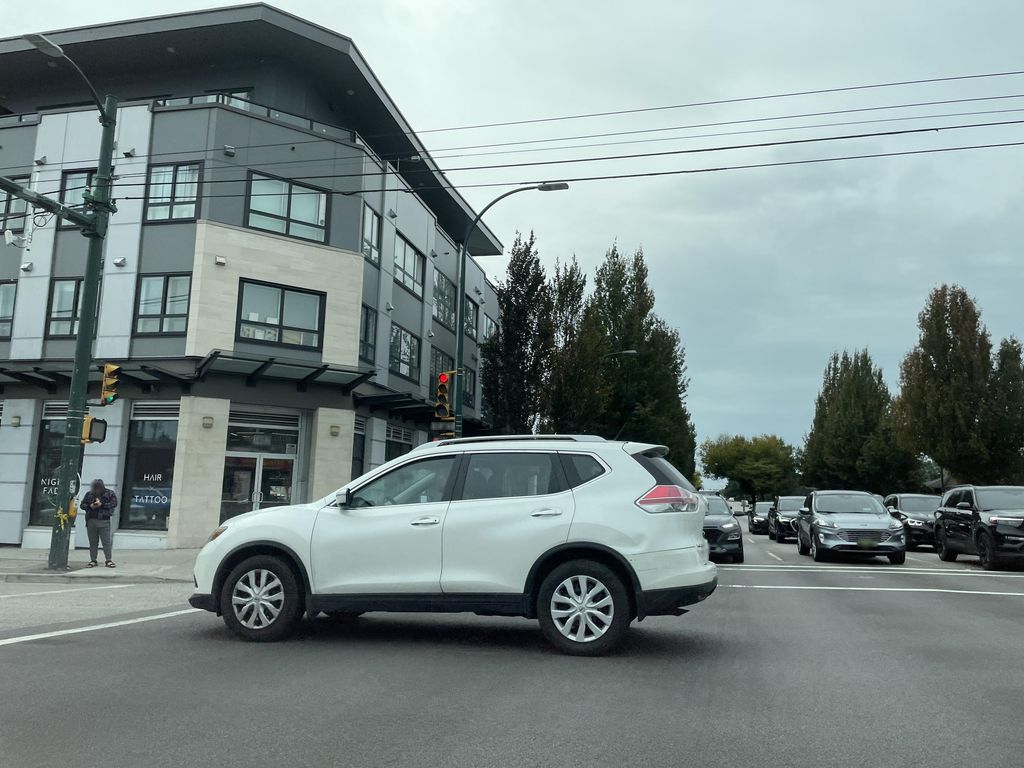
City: vancouver